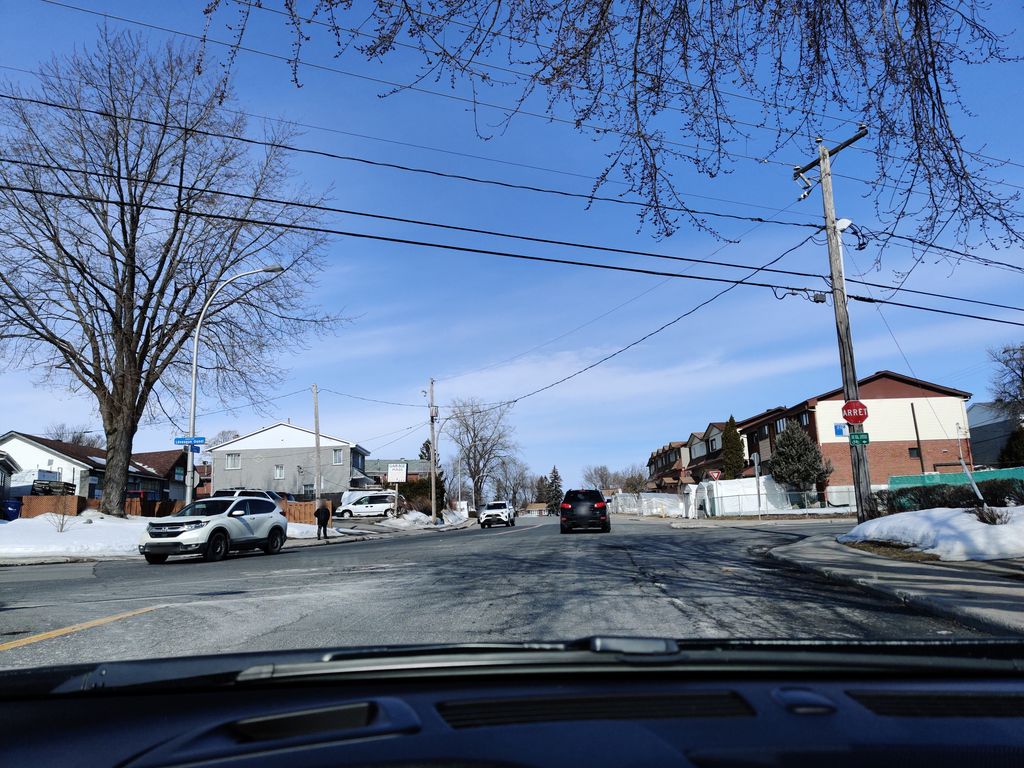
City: montreal